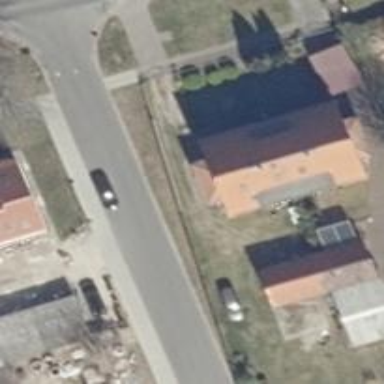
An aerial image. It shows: Residential road with asphalt surface. There is parallel on-street parking on the left lane.